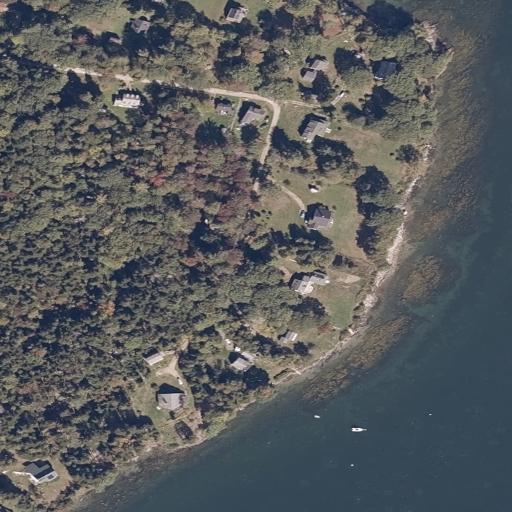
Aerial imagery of cape in Maine named Artist Point containing open water, open development, mixed forest, evergreen forest, woody wetlands, herbaceous wetlands, deciduous forest, low intensity development, and pasture